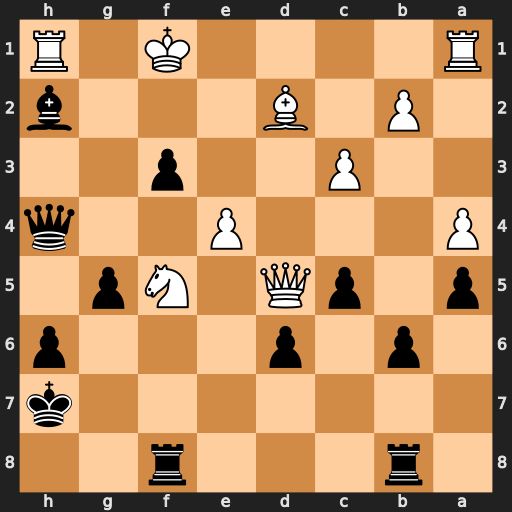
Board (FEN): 1r3r2/7k/1p1p3p/p1pQ1Np1/P3P2q/2P2p2/1P1B3b/R4K1R
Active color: b
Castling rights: -
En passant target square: -
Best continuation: Qh3+ Ke1 Qg2 Kd1 Qxh1+